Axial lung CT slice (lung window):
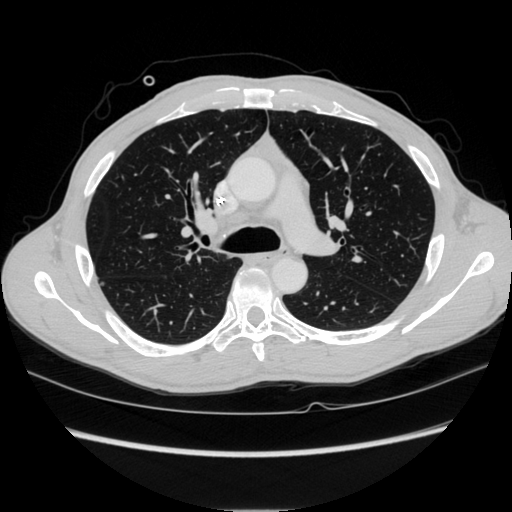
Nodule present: yes
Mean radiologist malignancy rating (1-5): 2.5